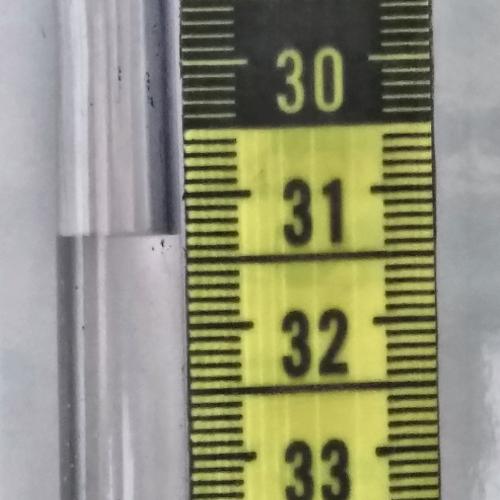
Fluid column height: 31.3 cm